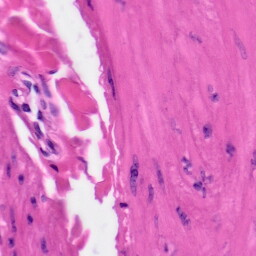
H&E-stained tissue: Skin